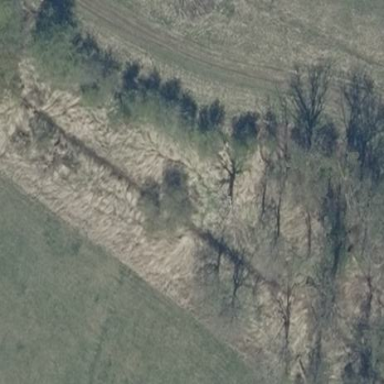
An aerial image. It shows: Patch of scrub vegetation.